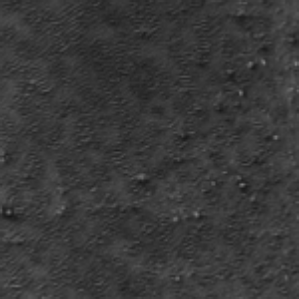
Label: frost